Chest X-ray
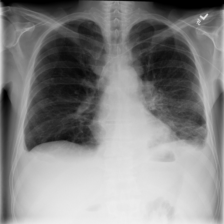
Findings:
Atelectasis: negative
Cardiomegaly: negative
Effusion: positive
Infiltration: negative
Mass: negative
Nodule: negative
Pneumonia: negative
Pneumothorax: negative
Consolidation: negative
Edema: negative
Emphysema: negative
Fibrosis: negative
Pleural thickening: positive
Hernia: negative